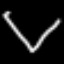
Label: diamond